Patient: sex M, age 50
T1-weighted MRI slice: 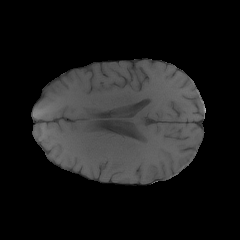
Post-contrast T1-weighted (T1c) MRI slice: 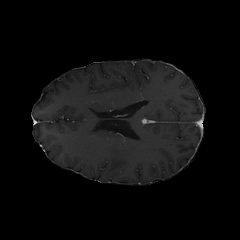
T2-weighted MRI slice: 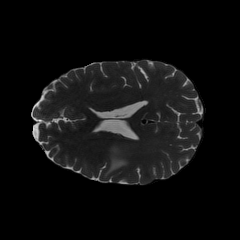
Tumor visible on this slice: yes
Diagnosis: Glioblastoma, IDH-wildtype
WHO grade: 4